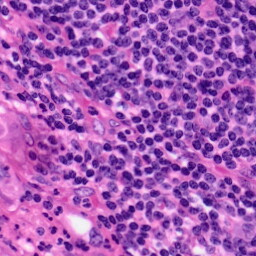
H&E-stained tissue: Pancreatic